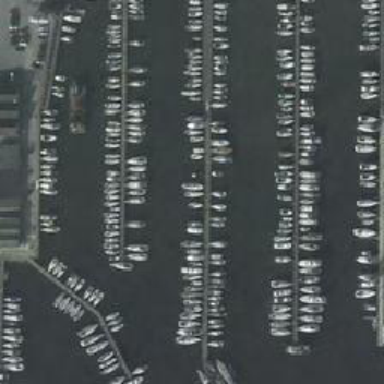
The lake is green on many ships .